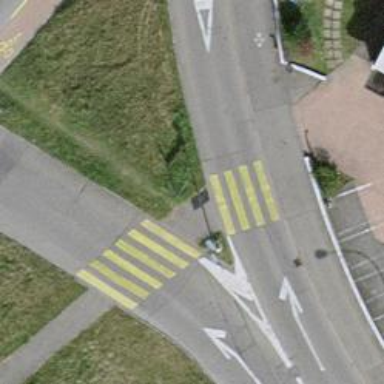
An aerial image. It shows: Zebra crossing for pedestrians.